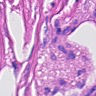
Metastatic tissue present: yes